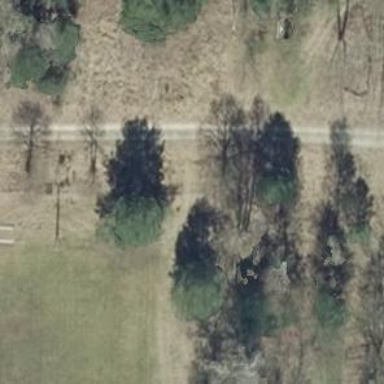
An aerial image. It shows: Row of deciduous broadleaved trees.